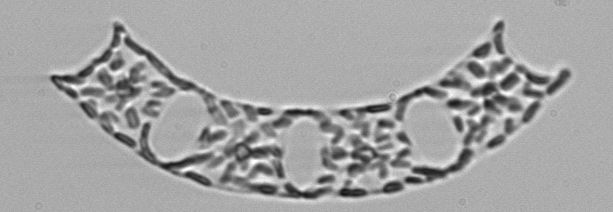
Label: Eucampia